Interaction volume radius: 5 \u00c5
Interaction volume height: 35 \u00c5
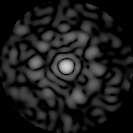
Disorder parameter: 0.8613